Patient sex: M
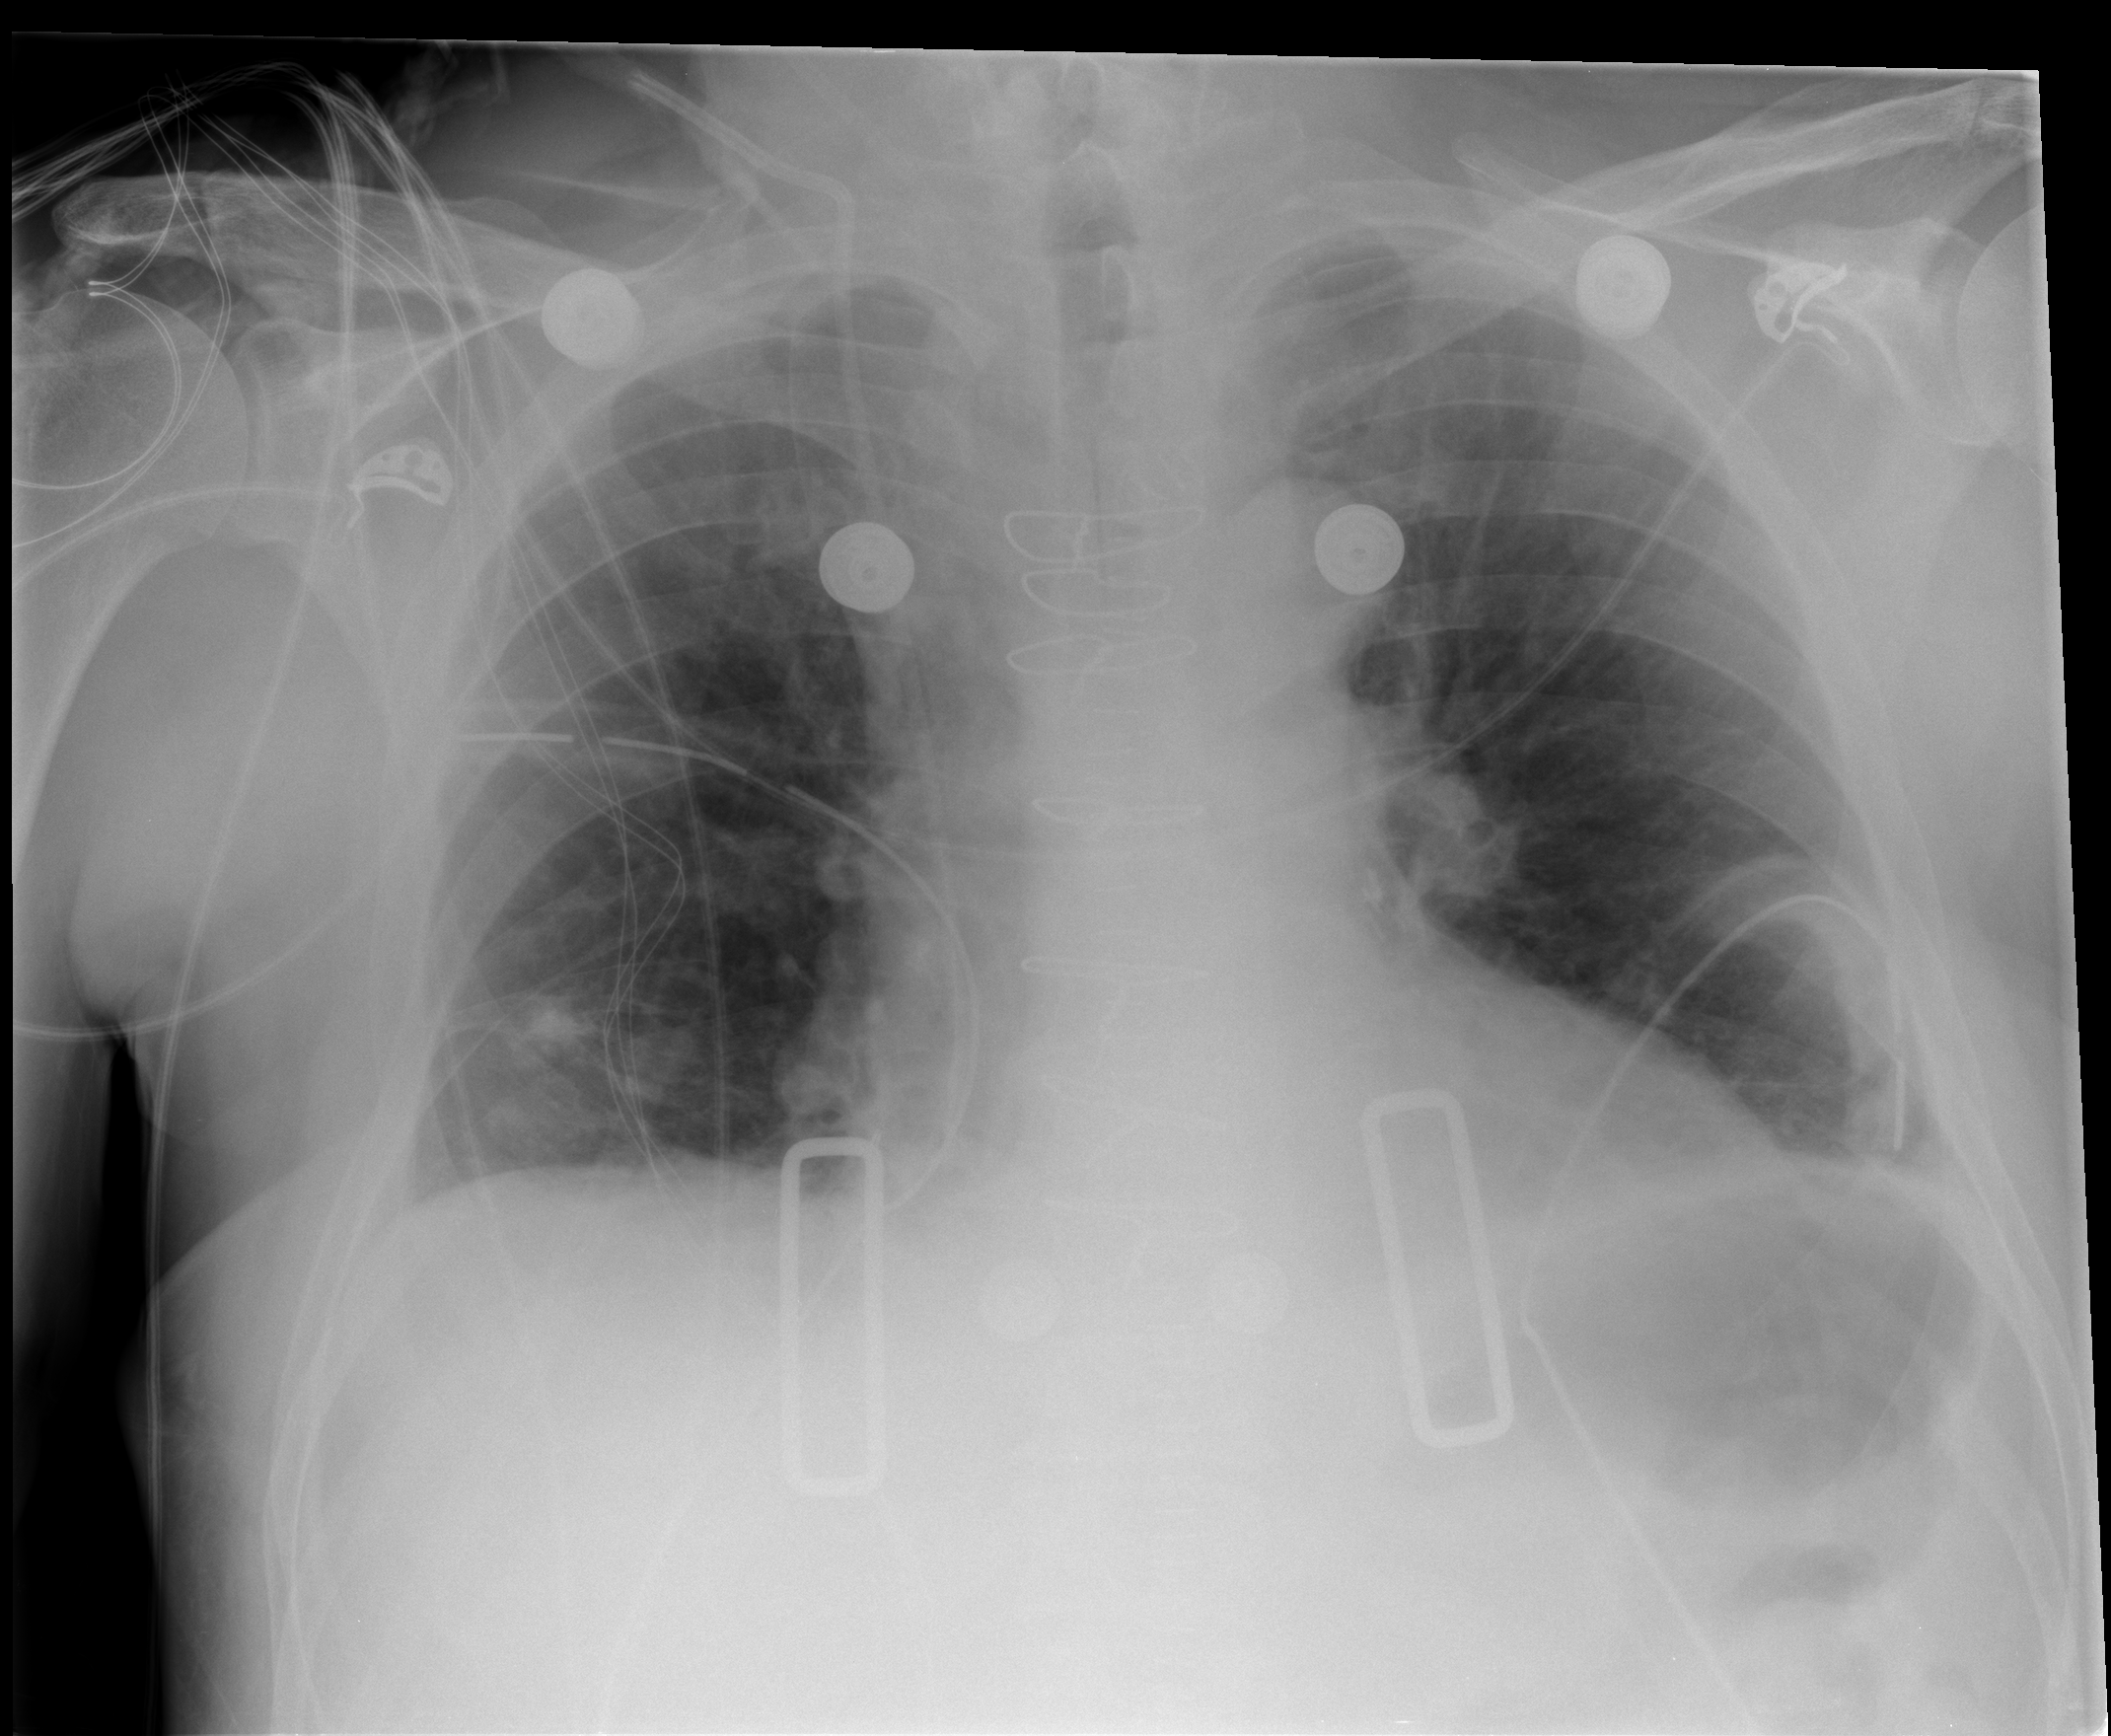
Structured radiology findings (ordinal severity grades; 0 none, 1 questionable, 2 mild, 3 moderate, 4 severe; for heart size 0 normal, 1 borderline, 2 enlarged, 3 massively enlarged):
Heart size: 0
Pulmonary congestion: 0
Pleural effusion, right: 0
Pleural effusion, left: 1
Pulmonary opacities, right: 0
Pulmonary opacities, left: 0
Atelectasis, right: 2
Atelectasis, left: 0